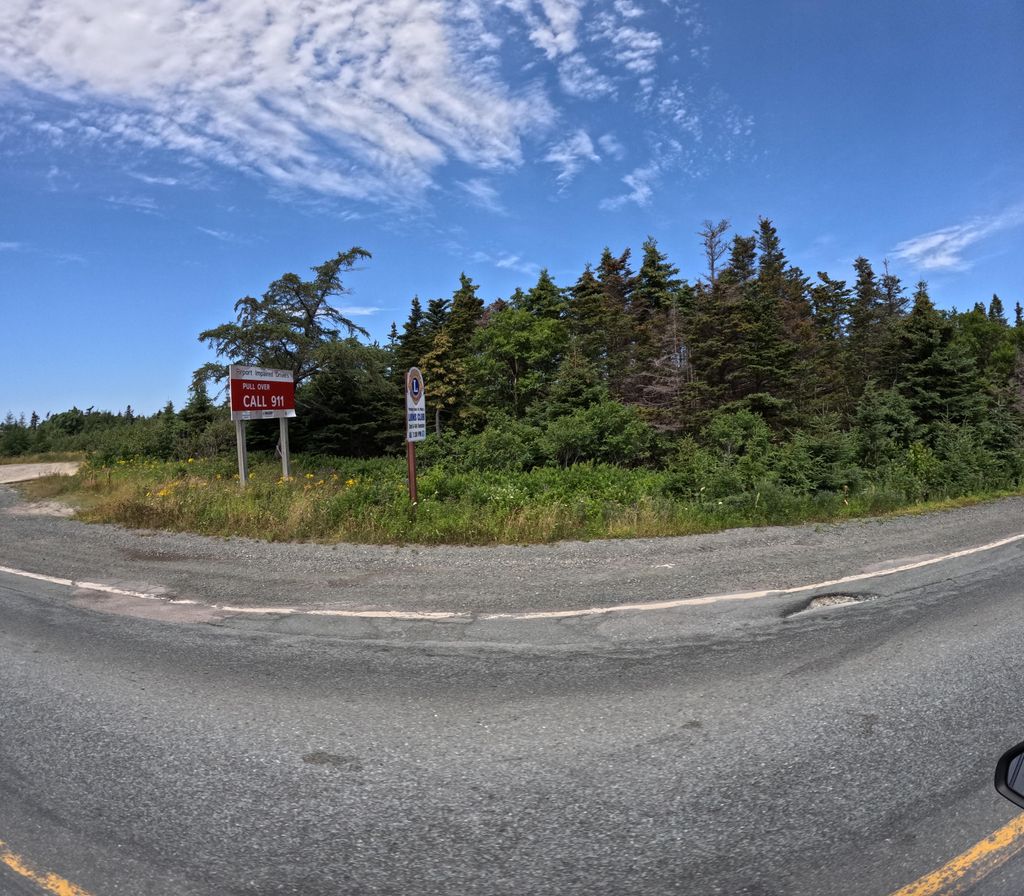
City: st_johns